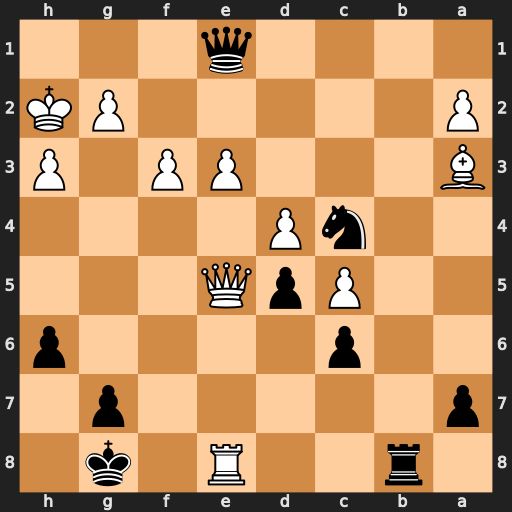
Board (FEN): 1r2R1k1/p5p1/2p4p/2PpQ3/2nP4/B3PP1P/P5PK/4q3
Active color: b
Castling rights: -
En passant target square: -
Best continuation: Rxe8 Qxe8+ Kh7 Bc1 Qxc1